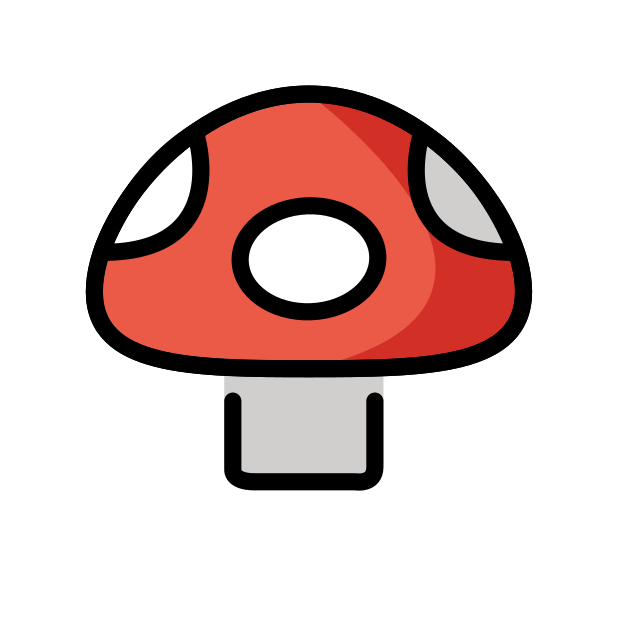
Emoji: 🍄
Name: mushroom
Unicode: 0x1f344